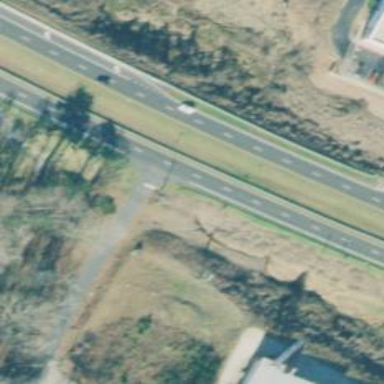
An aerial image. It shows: Asphalt road classified as primary highway with expressway characteristics.